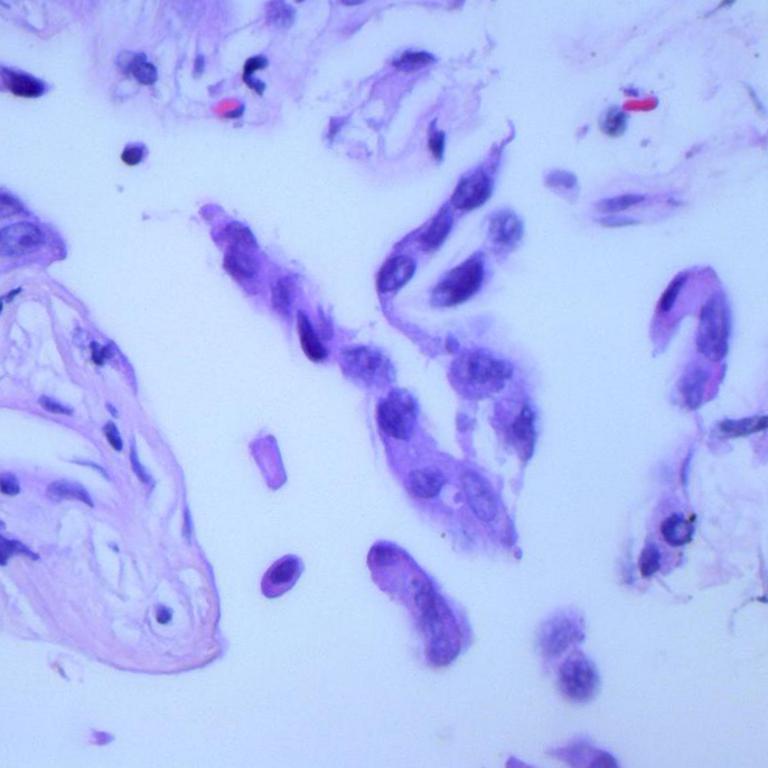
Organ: lung
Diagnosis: adenocarcinomas